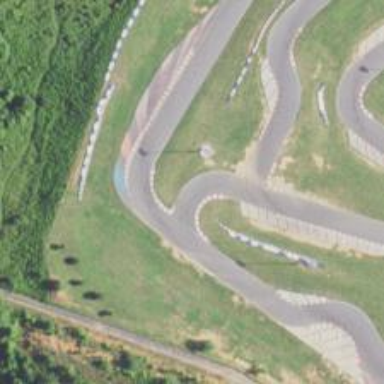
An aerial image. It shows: Motor sport raceway.